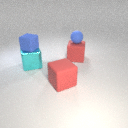
large red rubber cube below small blue rubber sphere